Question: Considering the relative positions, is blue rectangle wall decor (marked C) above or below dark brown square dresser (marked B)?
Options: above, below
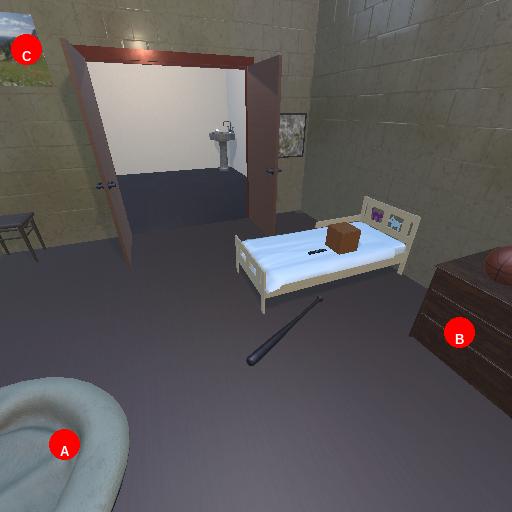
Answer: above